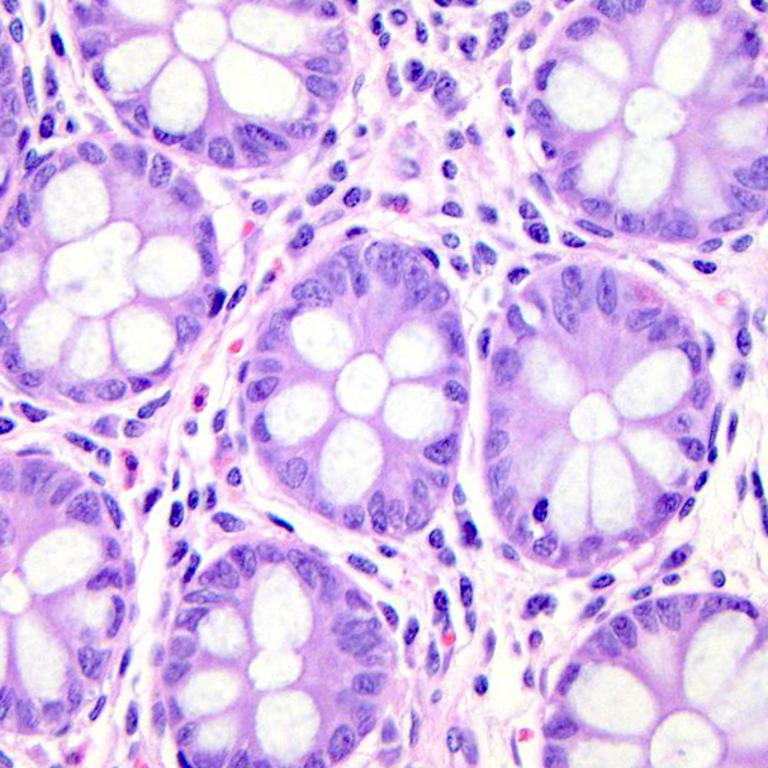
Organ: colon
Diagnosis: benign